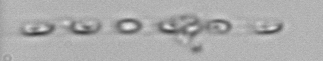
Label: Skeletonema